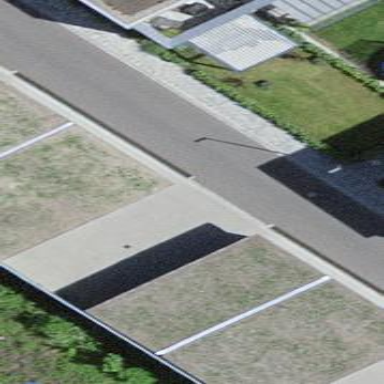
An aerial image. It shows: Carport structure.